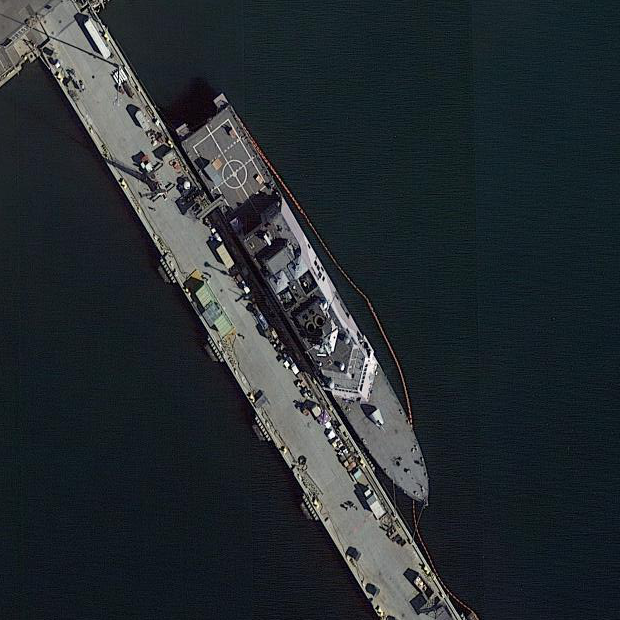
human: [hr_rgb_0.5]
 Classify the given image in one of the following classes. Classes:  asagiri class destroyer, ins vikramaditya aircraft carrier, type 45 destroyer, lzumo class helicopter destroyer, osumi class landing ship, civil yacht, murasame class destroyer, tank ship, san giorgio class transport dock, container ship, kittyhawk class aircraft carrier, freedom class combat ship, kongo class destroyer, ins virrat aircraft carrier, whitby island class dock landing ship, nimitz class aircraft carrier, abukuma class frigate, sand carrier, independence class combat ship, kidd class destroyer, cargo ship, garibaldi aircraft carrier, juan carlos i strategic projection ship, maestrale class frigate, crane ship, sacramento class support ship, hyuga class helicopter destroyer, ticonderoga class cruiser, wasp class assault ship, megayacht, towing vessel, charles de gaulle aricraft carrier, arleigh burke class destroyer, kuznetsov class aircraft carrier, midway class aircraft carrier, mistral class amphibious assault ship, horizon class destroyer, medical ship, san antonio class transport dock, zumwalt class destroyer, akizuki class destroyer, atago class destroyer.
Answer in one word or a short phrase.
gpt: Freedom class combat ship